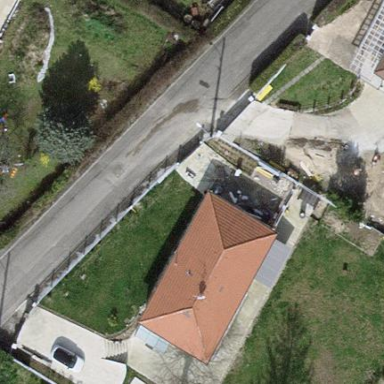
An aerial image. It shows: Detached building.